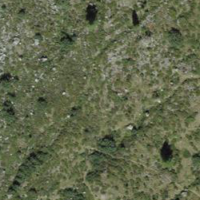
EUNIS habitat code: 26
Species observed at this site:
Aglais urticae
Turdus torquatus